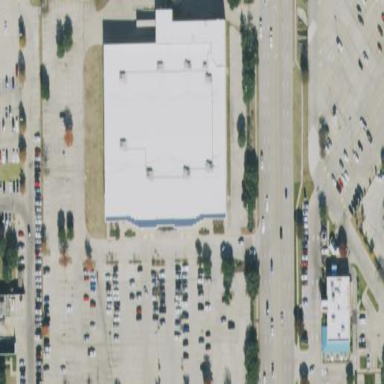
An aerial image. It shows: Department store building.